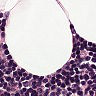
Metastatic tissue present: no